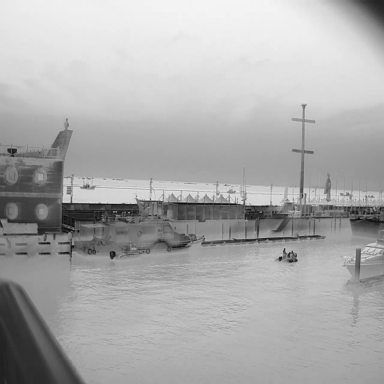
There are four canoes in the infrared image.